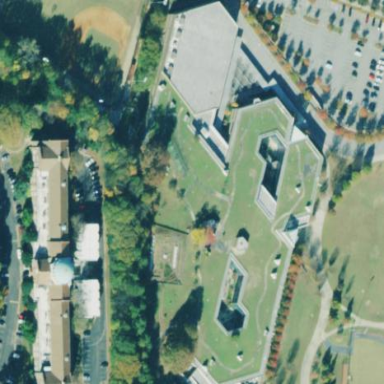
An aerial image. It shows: School building with green roof.